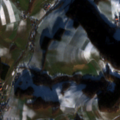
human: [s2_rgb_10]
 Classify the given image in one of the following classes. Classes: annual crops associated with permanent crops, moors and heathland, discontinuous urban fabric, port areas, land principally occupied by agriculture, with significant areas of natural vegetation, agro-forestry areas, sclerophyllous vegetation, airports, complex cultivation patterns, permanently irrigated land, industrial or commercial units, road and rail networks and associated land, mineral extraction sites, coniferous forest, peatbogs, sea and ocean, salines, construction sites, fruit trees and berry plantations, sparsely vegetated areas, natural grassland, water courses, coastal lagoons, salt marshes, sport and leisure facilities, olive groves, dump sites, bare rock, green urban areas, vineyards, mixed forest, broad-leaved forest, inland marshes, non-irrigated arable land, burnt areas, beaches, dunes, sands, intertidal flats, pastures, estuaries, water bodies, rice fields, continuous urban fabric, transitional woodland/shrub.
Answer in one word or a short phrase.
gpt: non-irrigated arable land, complex cultivation patterns, land principally occupied by agriculture, with significant areas of natural vegetation, mixed forest